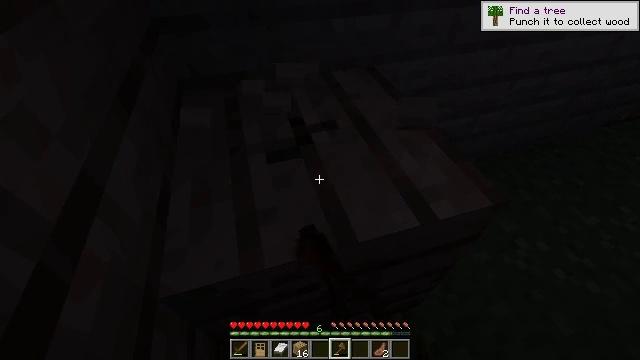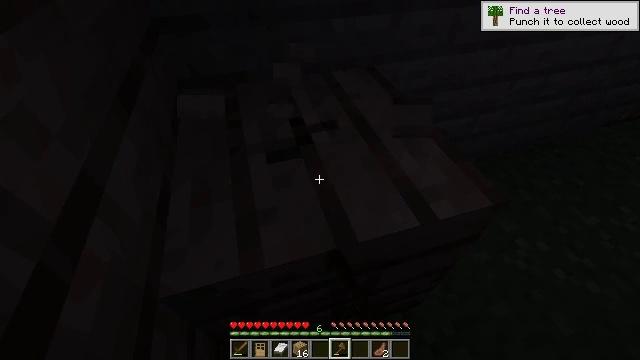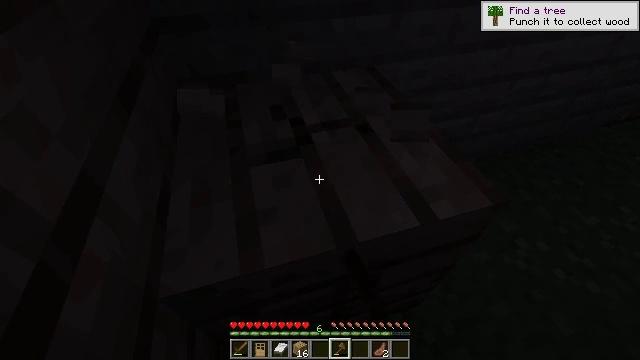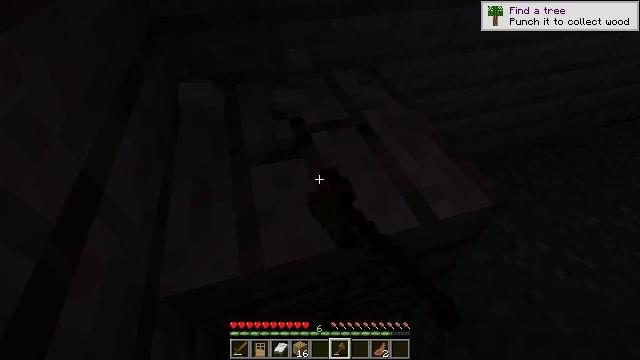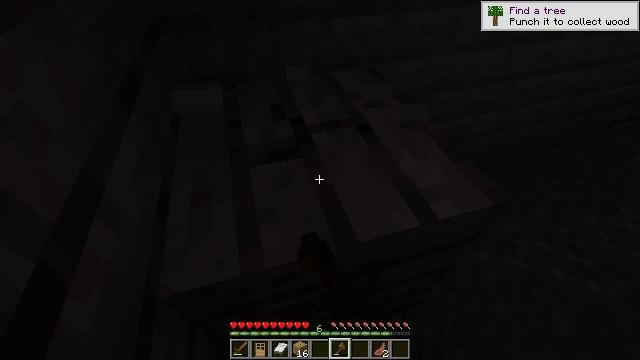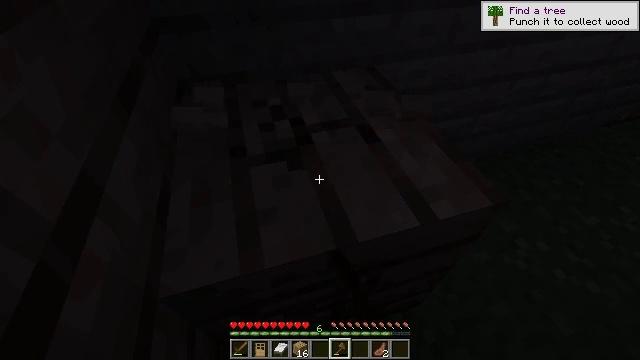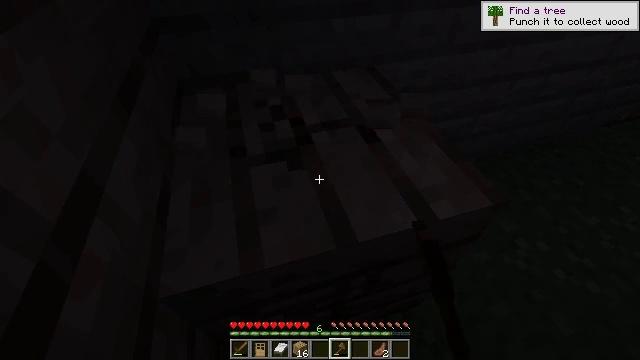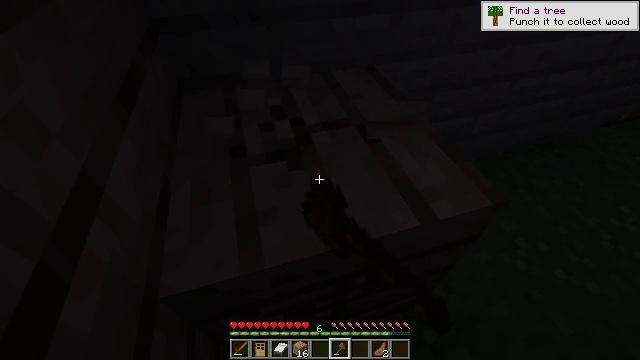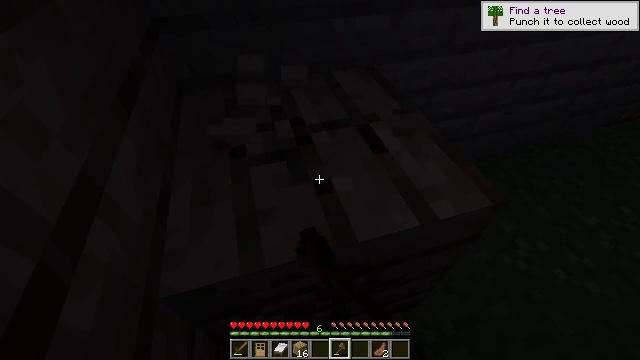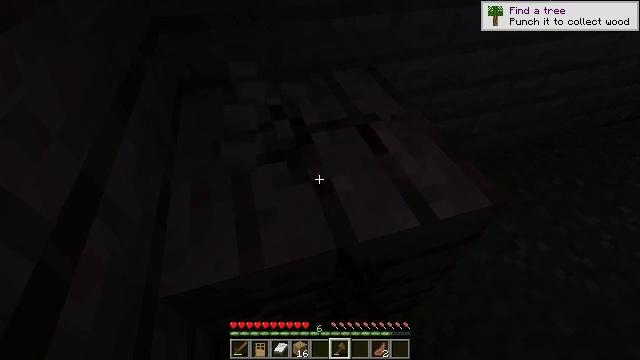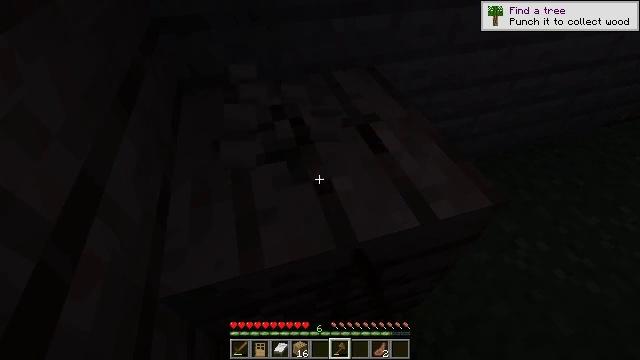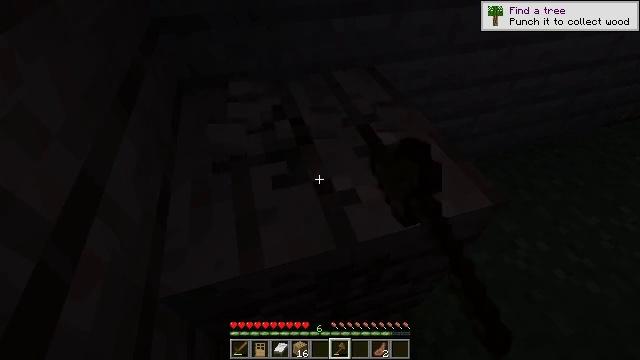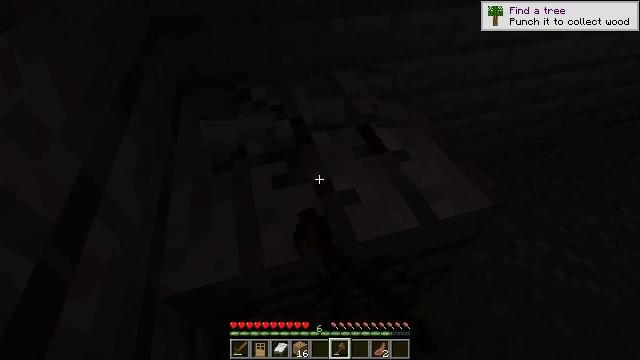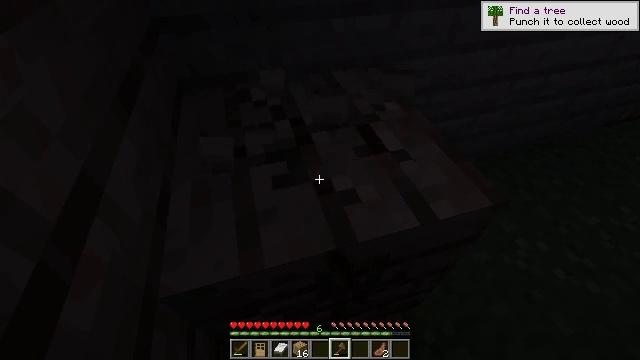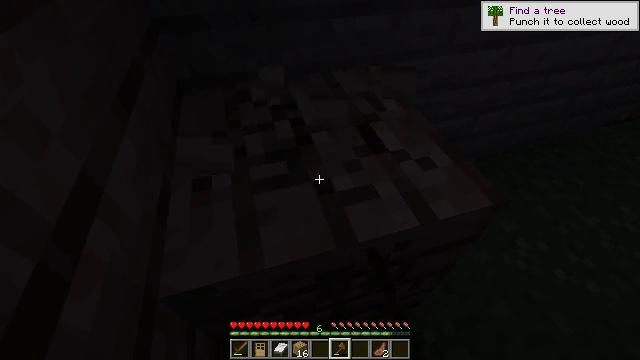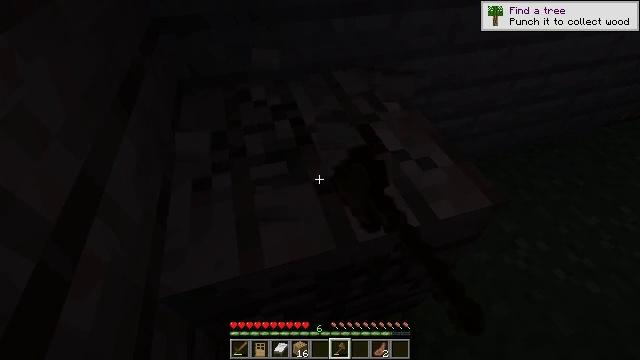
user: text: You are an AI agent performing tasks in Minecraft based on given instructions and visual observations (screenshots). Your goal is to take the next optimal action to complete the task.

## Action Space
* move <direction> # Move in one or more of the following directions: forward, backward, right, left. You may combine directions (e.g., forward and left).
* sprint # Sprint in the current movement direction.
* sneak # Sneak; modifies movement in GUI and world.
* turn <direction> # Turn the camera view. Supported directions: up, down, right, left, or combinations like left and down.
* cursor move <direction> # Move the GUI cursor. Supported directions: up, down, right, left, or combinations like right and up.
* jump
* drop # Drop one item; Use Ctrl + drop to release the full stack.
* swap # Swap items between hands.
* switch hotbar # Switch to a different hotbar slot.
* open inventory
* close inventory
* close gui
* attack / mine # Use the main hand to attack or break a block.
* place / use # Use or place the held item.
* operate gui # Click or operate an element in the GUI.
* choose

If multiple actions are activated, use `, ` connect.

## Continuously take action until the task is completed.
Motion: motion action
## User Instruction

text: Mine planks.
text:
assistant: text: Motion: attack / mine
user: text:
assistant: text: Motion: attack / mine
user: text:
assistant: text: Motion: attack / mine
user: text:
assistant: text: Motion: attack / mine
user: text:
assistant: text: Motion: attack / mine
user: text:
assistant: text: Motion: attack / mine
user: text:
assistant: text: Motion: attack / mine
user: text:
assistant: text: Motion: attack / mine
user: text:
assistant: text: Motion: attack / mine
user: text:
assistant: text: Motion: attack / mine
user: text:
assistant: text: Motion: attack / mine
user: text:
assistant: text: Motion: attack / mine
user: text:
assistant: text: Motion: attack / mine
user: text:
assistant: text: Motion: attack / mine
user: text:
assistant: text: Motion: attack / mine
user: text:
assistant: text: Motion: attack / mine
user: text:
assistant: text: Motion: attack / mine
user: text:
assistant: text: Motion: attack / mine
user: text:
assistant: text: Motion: attack / mine
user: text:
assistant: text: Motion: attack / mine
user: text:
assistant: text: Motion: attack / mine
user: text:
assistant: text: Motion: attack / mine
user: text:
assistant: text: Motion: attack / mine
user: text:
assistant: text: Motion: attack / mine
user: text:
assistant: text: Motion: attack / mine
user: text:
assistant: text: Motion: attack / mine
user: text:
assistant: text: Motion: attack / mine
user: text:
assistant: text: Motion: attack / mine